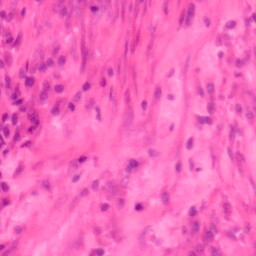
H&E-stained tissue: Colon